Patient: sex M, age 58
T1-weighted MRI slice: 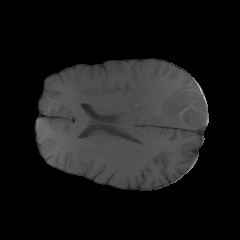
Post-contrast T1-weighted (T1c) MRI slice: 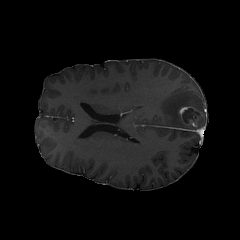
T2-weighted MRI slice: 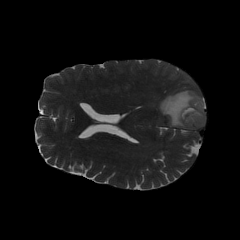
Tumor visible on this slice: yes
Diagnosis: Glioblastoma, IDH-wildtype
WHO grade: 4